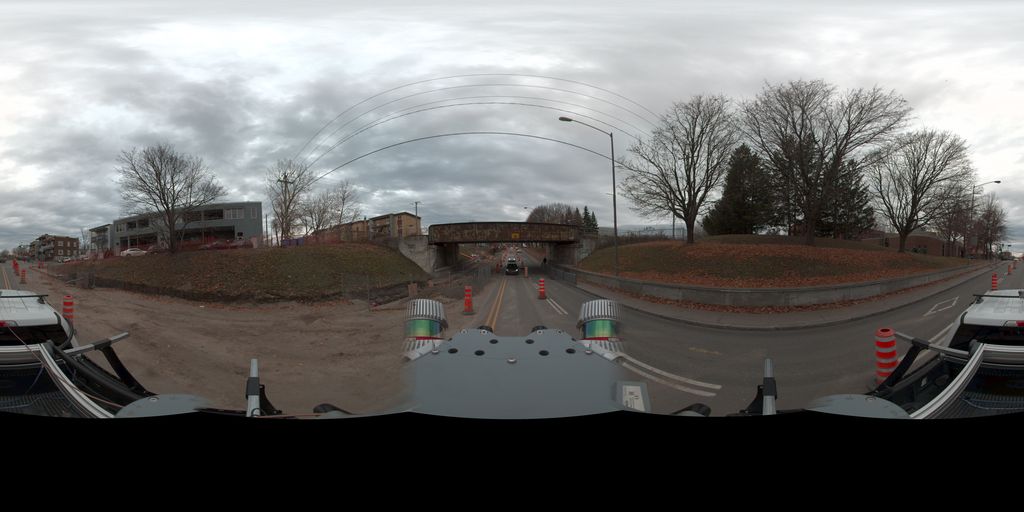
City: quebec_city